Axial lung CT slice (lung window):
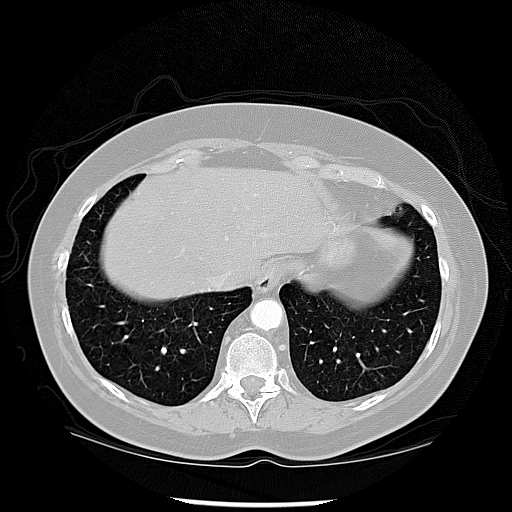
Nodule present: no